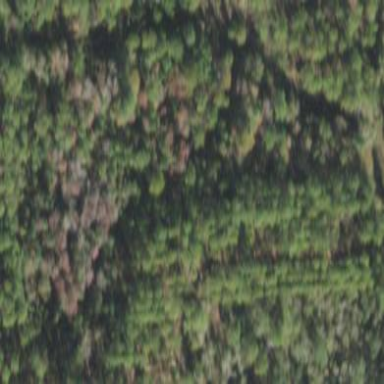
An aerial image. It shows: Mixed leaf woodland.